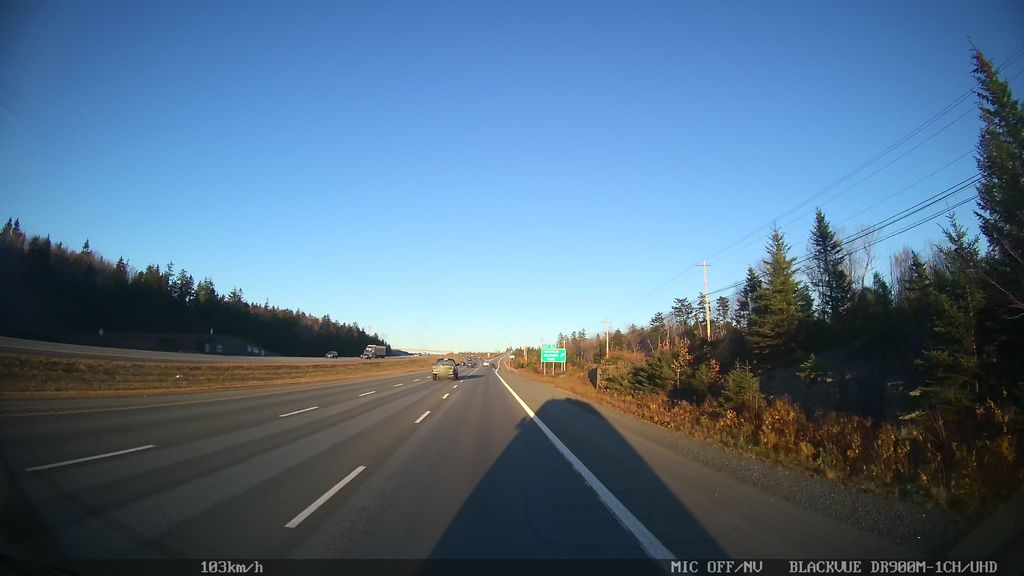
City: halifax